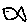
Label: fish